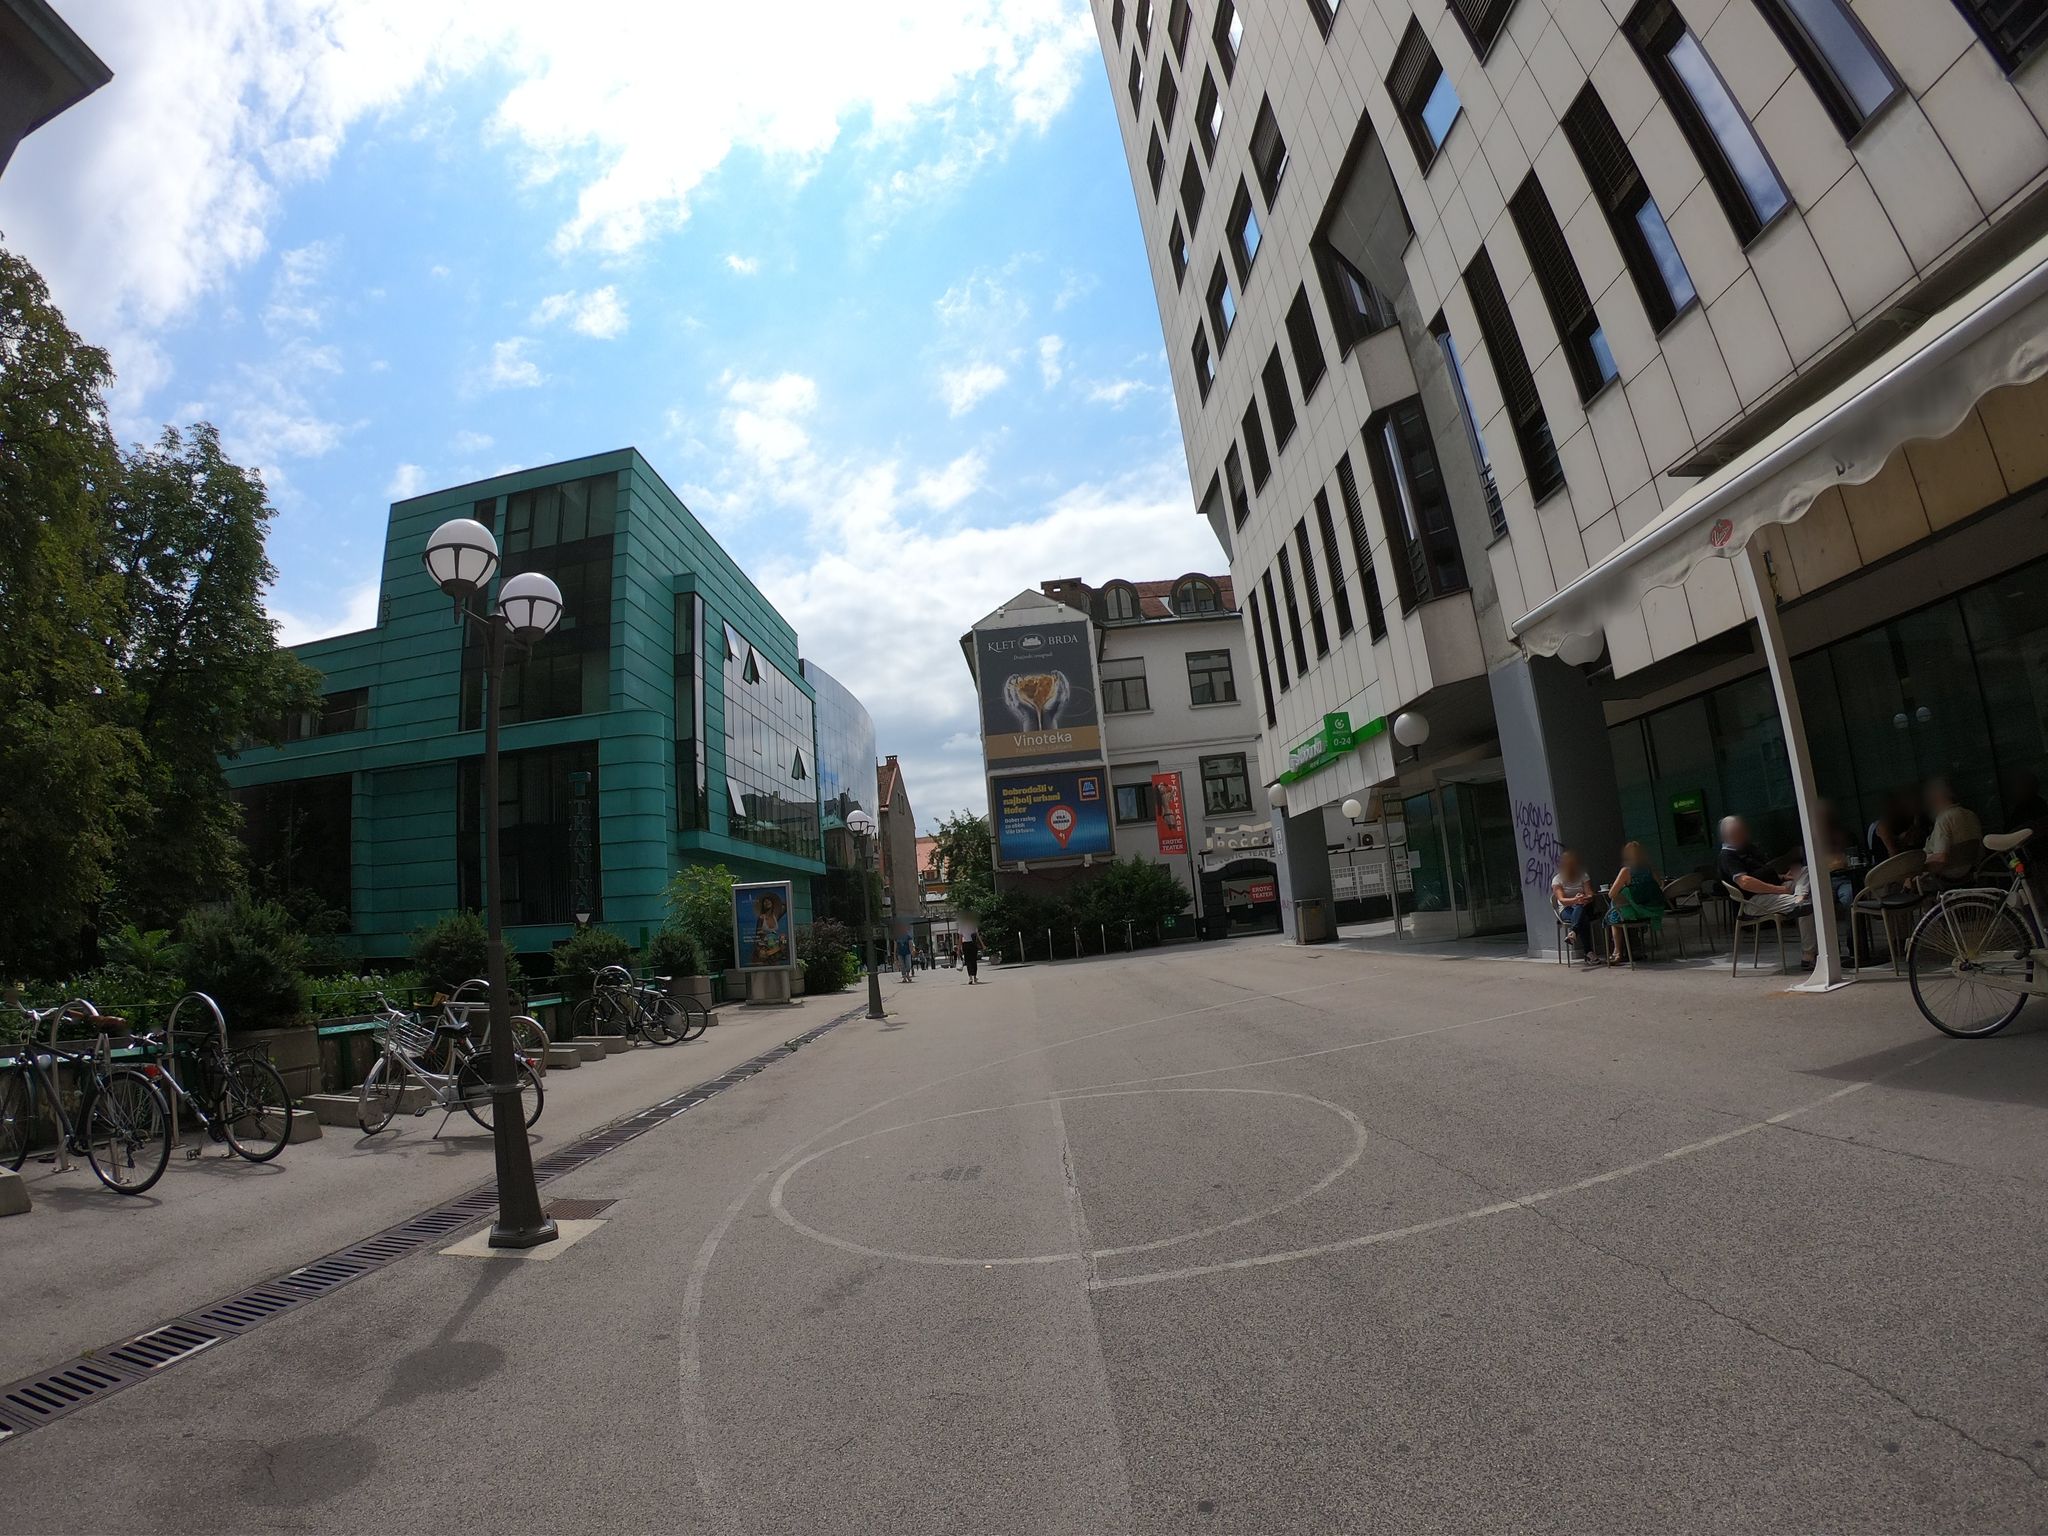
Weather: clear
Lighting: day
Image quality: good
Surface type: walking surface
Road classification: pedestrian, steps, path
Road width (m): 3.5
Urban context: urban centre
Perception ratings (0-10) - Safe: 1.62, Lively: 8.12, Beautiful: 5.29, Boring: 3.66, Depressing: 1.59, Wealthy: 3.04